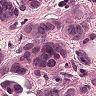
Metastatic tissue present: yes